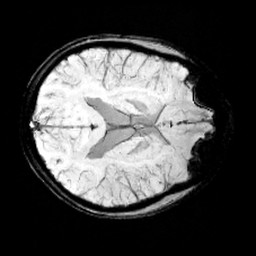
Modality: minIP
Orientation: axial
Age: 11
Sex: male
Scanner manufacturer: siemens
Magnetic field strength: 3 T
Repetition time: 0.027 s
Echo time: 0.02 s